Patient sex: F
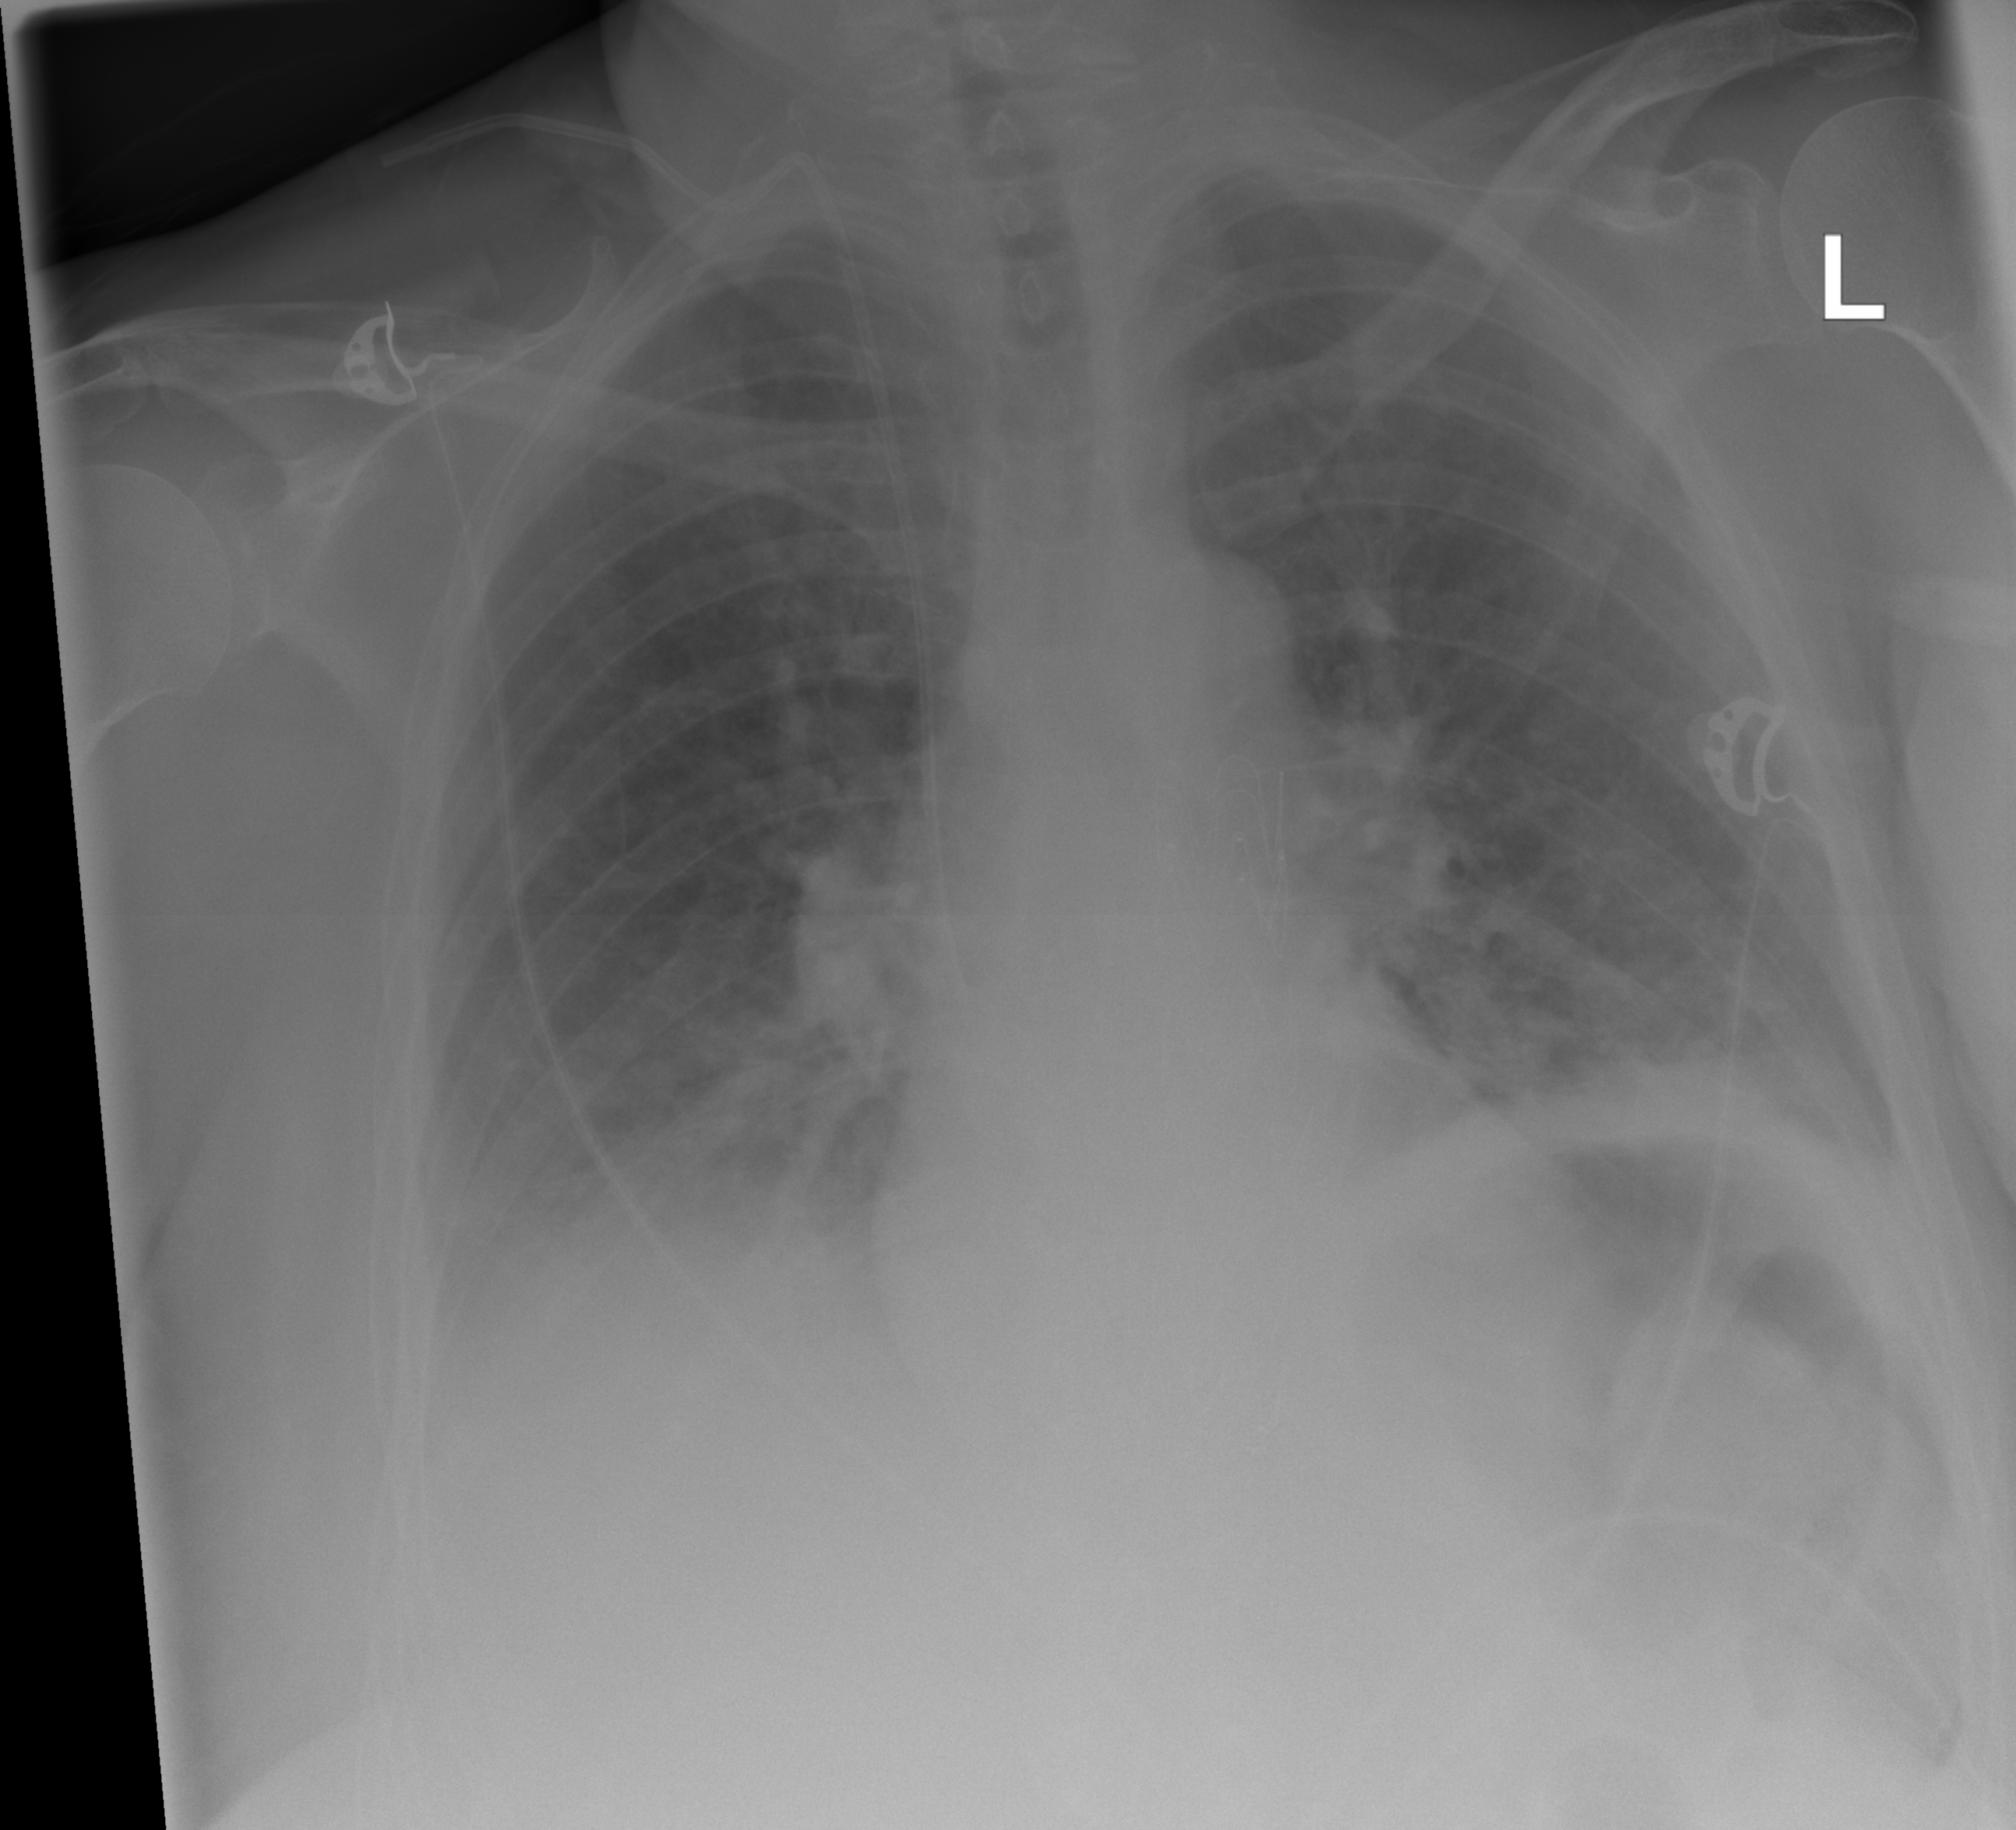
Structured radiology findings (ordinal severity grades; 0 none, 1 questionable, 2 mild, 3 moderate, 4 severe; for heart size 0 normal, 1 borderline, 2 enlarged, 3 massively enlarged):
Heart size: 0
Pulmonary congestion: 2
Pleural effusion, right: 2
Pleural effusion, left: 2
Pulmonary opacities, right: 2
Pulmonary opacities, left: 3
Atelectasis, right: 2
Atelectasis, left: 2